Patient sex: M
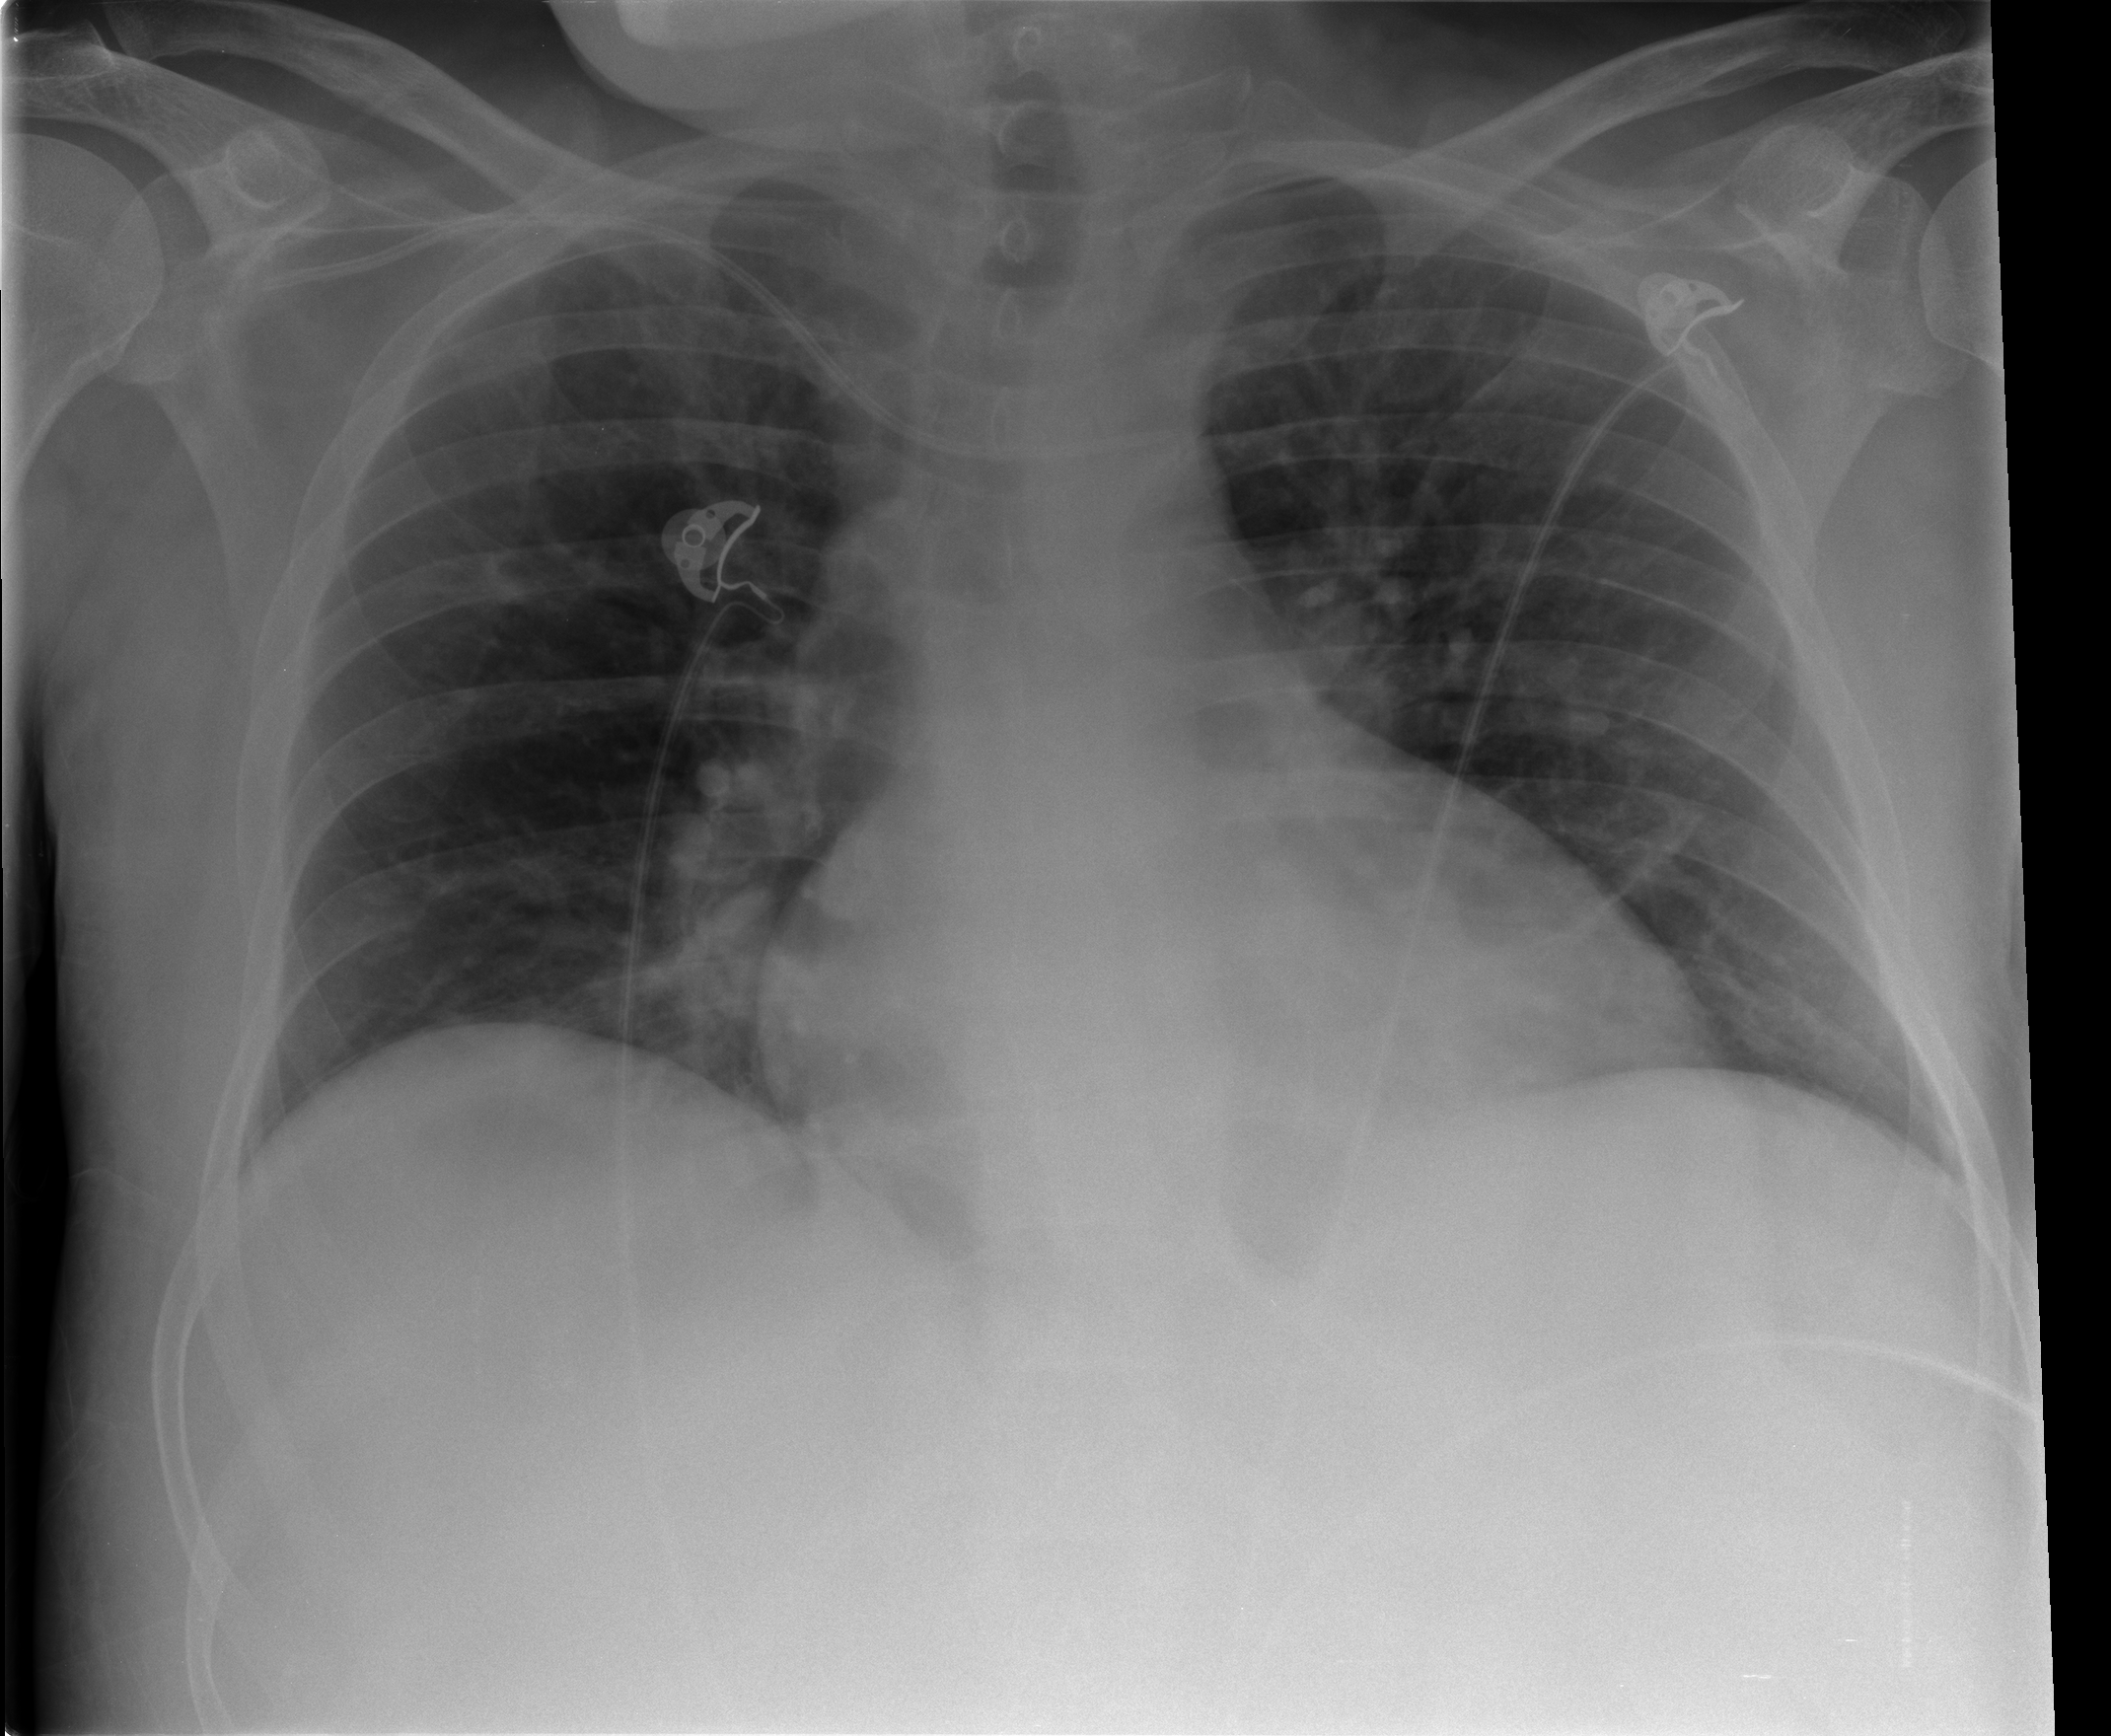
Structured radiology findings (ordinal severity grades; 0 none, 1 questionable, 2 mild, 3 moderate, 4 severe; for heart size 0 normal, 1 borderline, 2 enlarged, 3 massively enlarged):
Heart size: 1
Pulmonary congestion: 1
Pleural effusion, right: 0
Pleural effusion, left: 0
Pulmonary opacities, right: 0
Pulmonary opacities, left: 0
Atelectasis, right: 0
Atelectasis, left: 0